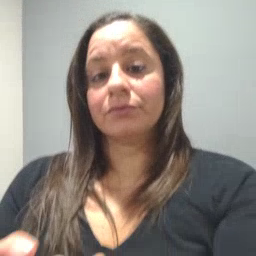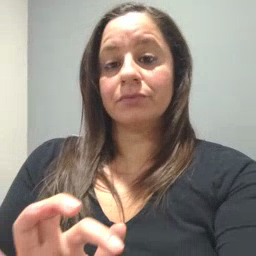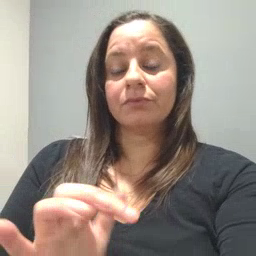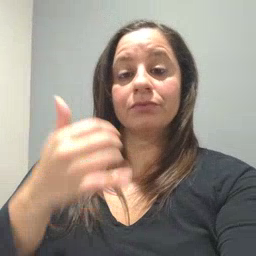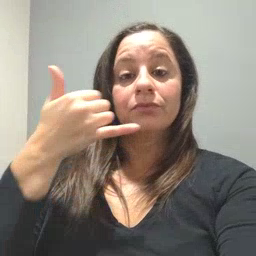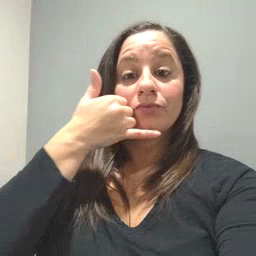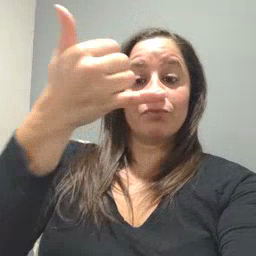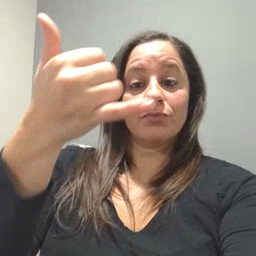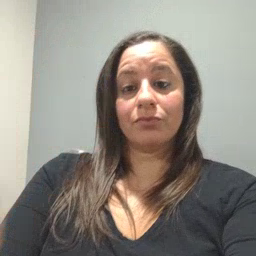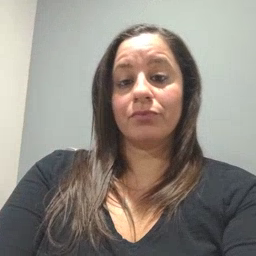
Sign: callonphone